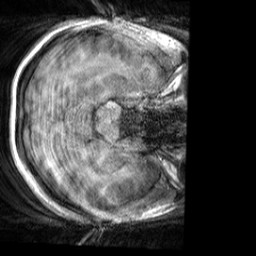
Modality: T1w
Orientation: axial
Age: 22
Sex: female
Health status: healthy
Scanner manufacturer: siemens
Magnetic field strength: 3 T
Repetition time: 2 s
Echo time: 0.00232 s